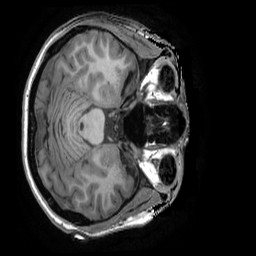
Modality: T1w
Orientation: axial
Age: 41
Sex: female
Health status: healthy
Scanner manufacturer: ge